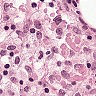
Metastatic tissue present: no